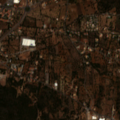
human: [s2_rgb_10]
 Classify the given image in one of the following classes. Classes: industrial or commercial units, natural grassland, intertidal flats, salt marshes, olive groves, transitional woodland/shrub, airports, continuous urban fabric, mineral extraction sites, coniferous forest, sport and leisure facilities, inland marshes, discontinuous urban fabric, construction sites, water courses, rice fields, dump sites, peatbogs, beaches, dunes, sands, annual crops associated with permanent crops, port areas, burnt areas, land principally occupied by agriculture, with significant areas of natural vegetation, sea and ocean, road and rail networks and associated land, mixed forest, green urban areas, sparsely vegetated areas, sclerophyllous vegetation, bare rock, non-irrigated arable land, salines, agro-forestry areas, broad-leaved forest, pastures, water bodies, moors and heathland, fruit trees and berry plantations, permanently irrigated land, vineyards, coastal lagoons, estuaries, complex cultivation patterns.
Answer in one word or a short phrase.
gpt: discontinuous urban fabric, olive groves, complex cultivation patterns, land principally occupied by agriculture, with significant areas of natural vegetation, sclerophyllous vegetation